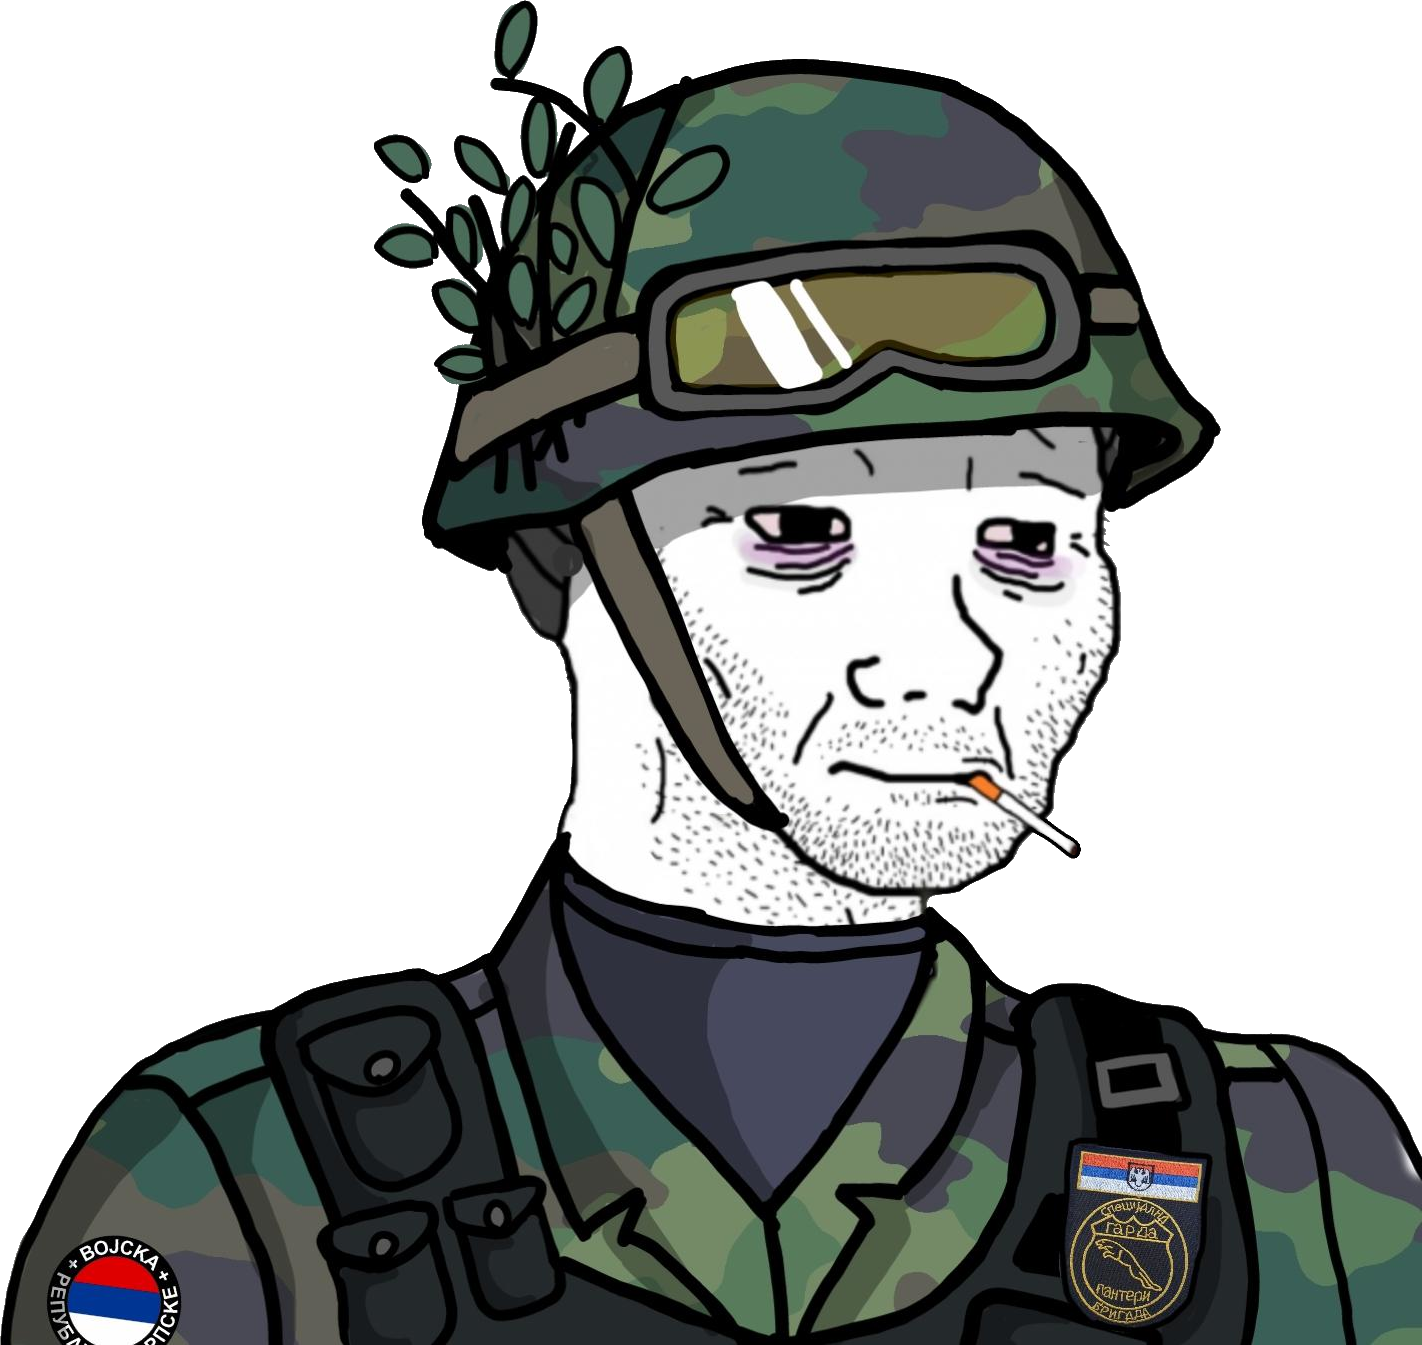
Label: 5_Doomer